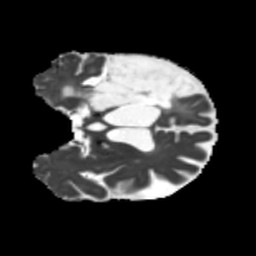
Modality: MD
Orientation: coronal
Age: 64
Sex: male
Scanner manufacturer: siemens
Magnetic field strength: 3 T
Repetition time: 5.25 s
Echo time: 0.08 s